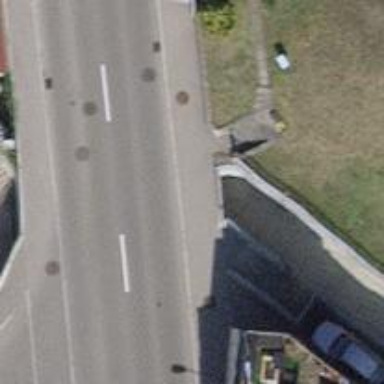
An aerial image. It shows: Cycle barrier.